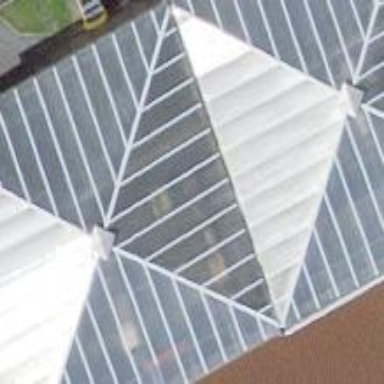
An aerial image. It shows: View of roof of building.